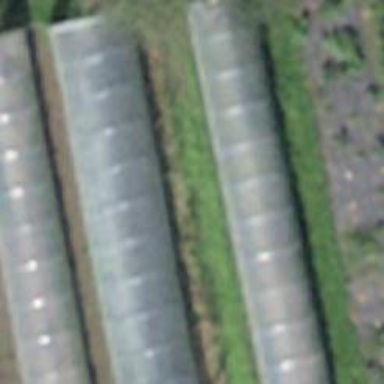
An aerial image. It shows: Greenhouse.